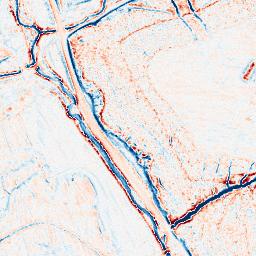
Category: edge_preserving
Decomposition family: anisotropic_diffusion
Decomposition parameters: iterations: 10
kappa: 10
gamma: 0.2
Upsampling method: quartic
Upsampling parameters: scale: 8
Upsampling scale: 8